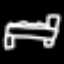
Label: bed